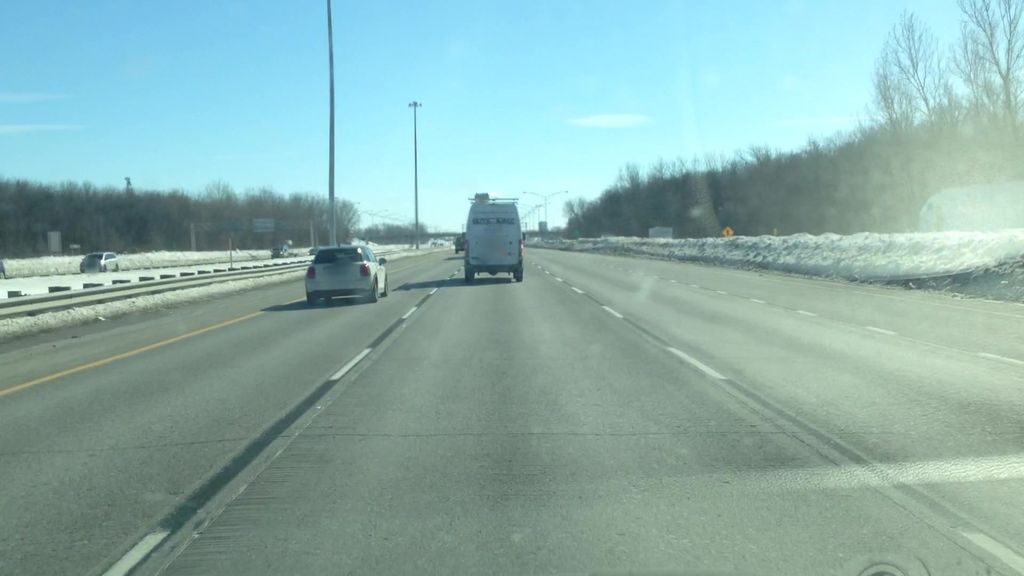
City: montreal